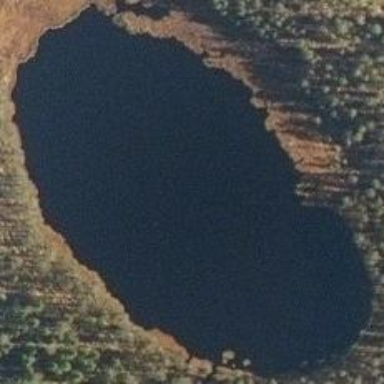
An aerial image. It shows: Serene lake surrounded by nature.